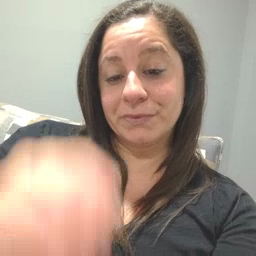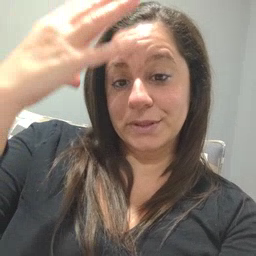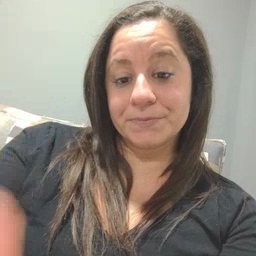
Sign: sun